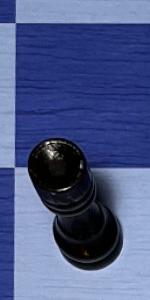
Label: Rook_Black